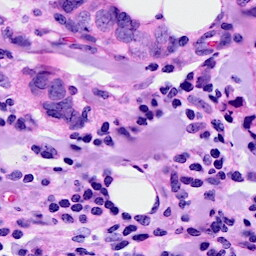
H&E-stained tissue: Breast